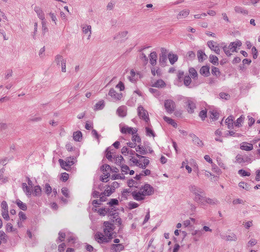
Tumor epithelial tissue: yes
Tumor-associated stroma tissue: yes
Normal tissue: no